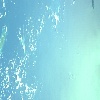
Label: water